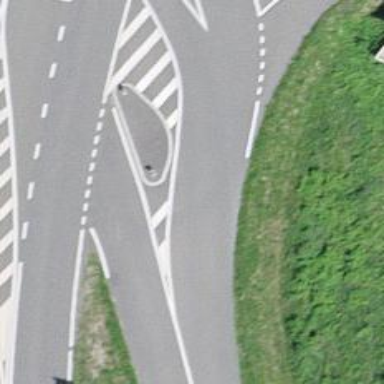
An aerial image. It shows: Traffic calming island.